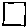
Label: square